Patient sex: M
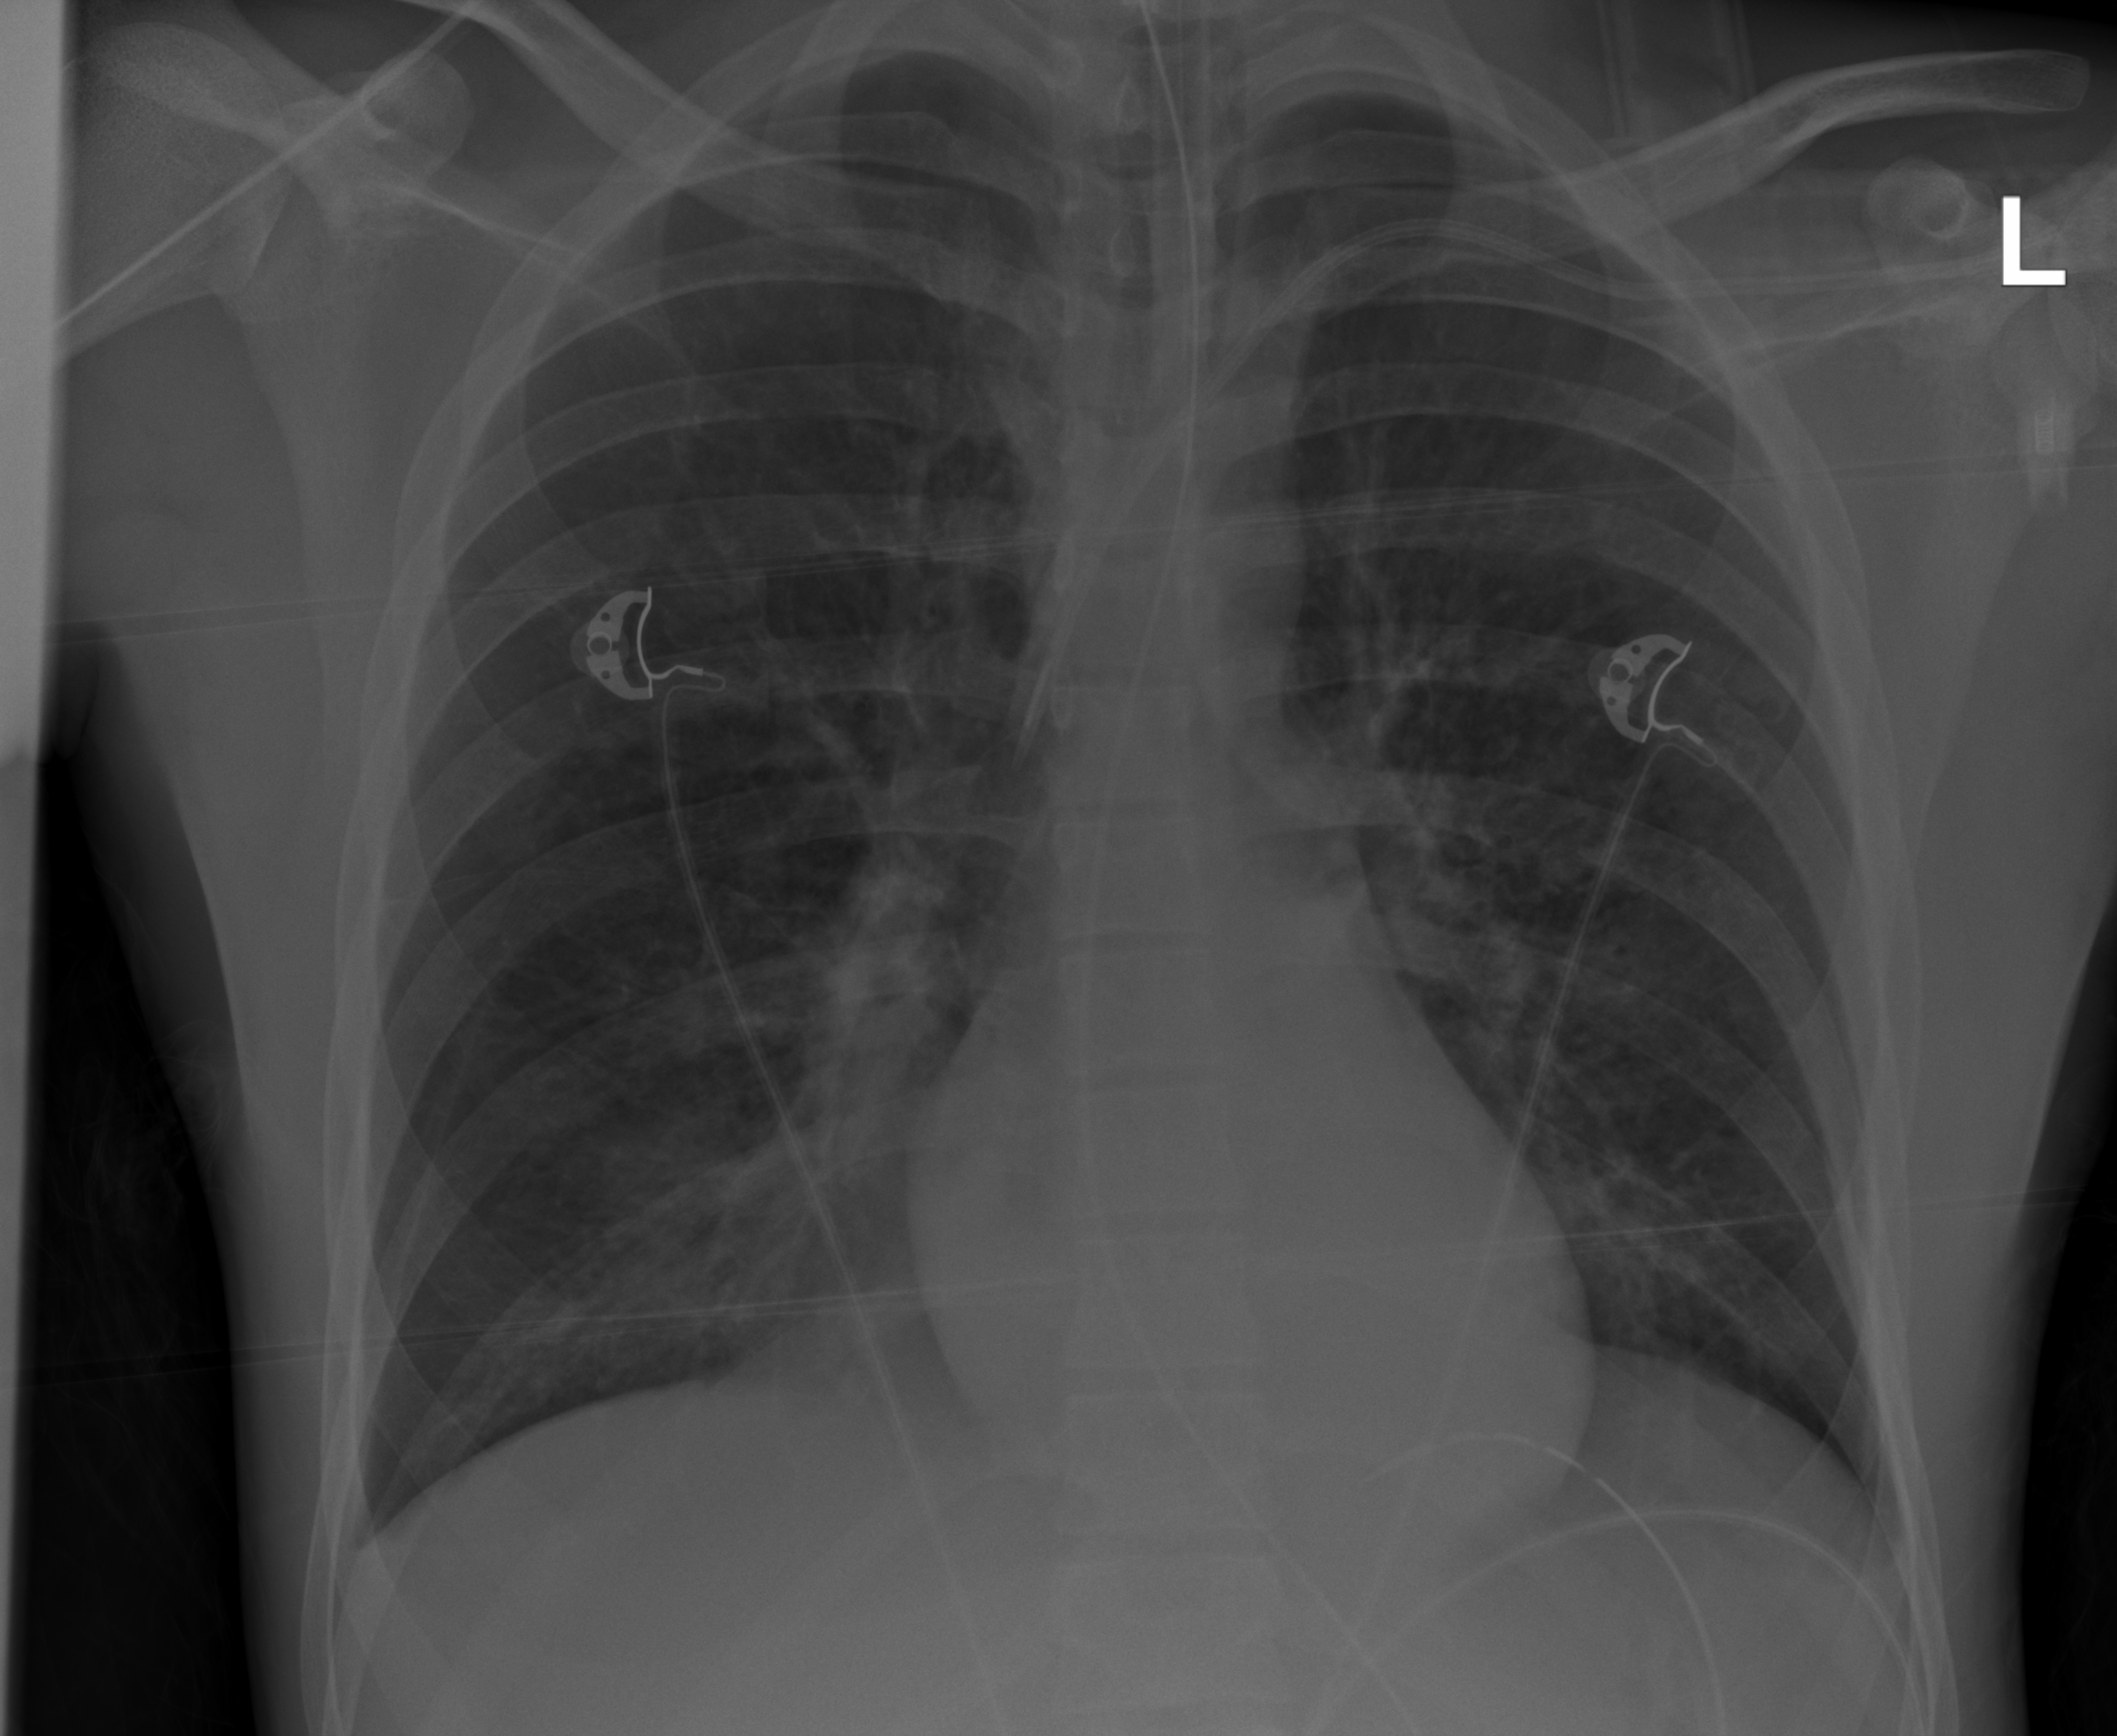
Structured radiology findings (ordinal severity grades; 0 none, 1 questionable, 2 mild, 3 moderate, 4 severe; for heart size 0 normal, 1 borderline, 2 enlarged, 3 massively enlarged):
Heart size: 0
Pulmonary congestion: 0
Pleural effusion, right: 0
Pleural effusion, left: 0
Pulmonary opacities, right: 2
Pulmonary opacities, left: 2
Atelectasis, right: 2
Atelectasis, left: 0